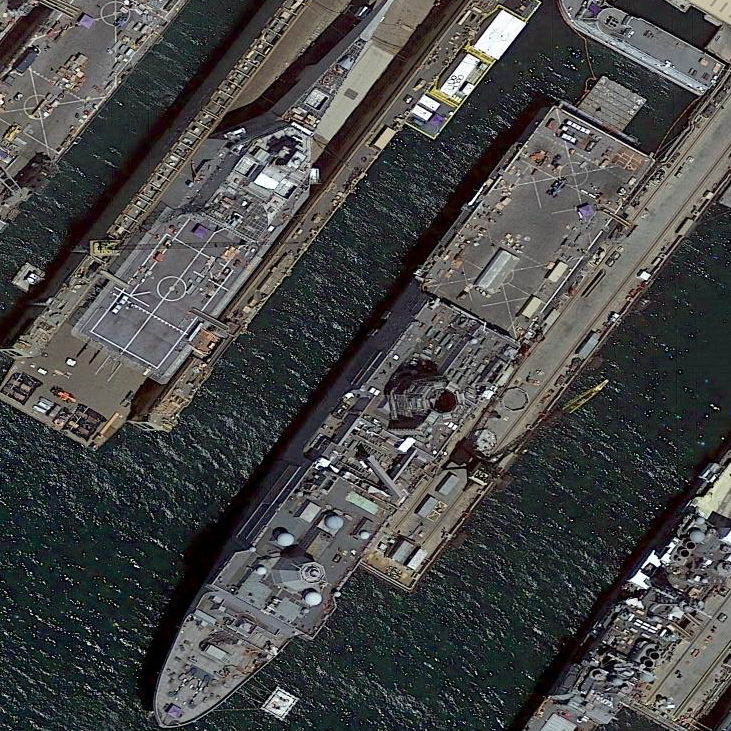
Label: San_Antonio-class_transport_dock